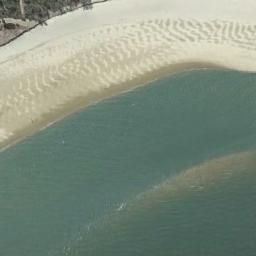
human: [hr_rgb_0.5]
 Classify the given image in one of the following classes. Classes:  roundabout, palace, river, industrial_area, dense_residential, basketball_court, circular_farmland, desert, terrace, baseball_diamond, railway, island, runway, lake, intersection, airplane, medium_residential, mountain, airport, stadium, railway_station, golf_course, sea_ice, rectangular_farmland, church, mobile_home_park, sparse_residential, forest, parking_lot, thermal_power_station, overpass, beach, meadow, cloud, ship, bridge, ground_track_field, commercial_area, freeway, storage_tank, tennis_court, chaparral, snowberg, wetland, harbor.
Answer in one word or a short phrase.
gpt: beach